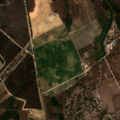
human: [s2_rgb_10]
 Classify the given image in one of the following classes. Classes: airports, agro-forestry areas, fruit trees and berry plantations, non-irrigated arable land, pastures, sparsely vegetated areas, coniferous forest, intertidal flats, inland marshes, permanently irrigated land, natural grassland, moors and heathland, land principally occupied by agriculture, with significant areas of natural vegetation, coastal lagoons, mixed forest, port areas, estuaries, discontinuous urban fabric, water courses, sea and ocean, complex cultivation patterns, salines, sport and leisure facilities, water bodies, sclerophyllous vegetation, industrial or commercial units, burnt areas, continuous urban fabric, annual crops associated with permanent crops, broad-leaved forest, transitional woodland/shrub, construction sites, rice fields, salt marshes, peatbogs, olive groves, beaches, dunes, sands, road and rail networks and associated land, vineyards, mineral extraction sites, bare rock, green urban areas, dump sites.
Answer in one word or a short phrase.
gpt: permanently irrigated land, vineyards, agro-forestry areas, broad-leaved forest, transitional woodland/shrub